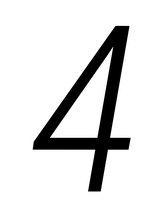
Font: Roboto-Italic_Condensed_Light_Italic